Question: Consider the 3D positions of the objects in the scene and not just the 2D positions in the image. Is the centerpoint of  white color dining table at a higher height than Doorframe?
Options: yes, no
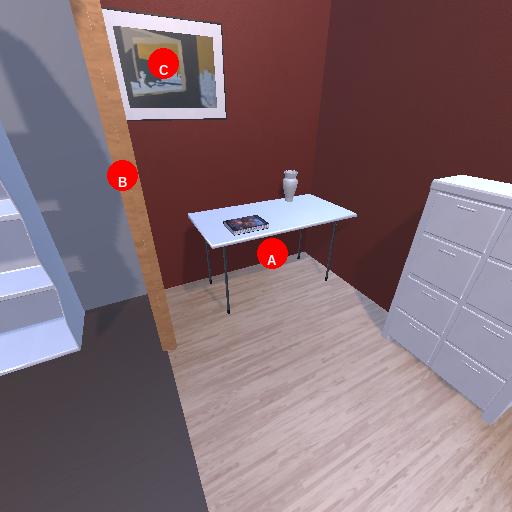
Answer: yes